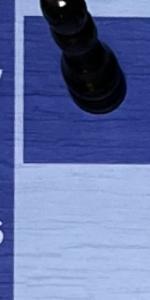
Label: Empty